Interaction volume radius: 5 \u00c5
Interaction volume height: 15 \u00c5
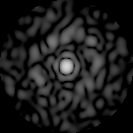
Disorder parameter: 0.8738